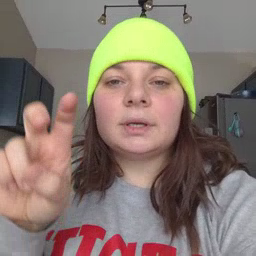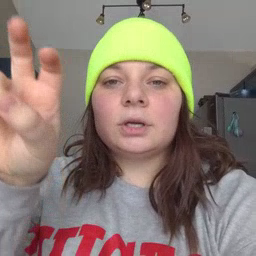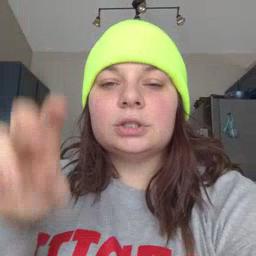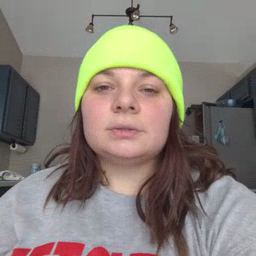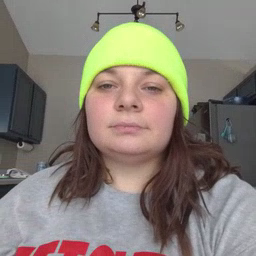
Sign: stairs